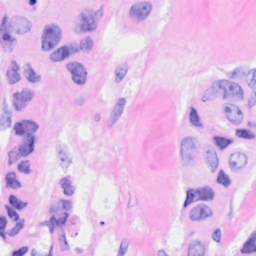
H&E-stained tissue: Breast